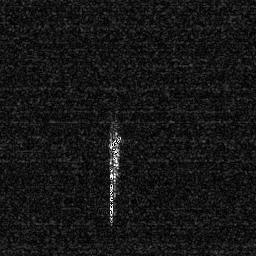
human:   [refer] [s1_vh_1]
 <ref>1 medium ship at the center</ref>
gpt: <box>[[40, 50, 47, 65, 0]]</box>